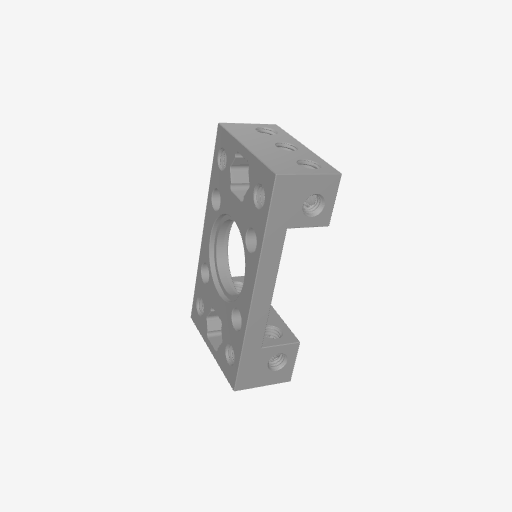
Part: QuadBlockPatternMount24-1